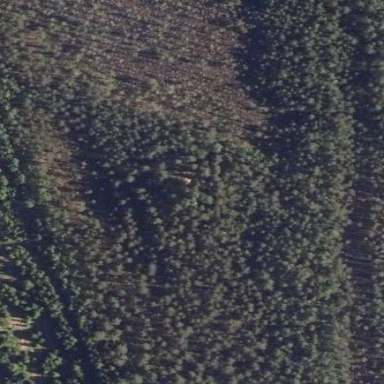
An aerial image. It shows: Forest area.